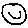
Label: smiley face